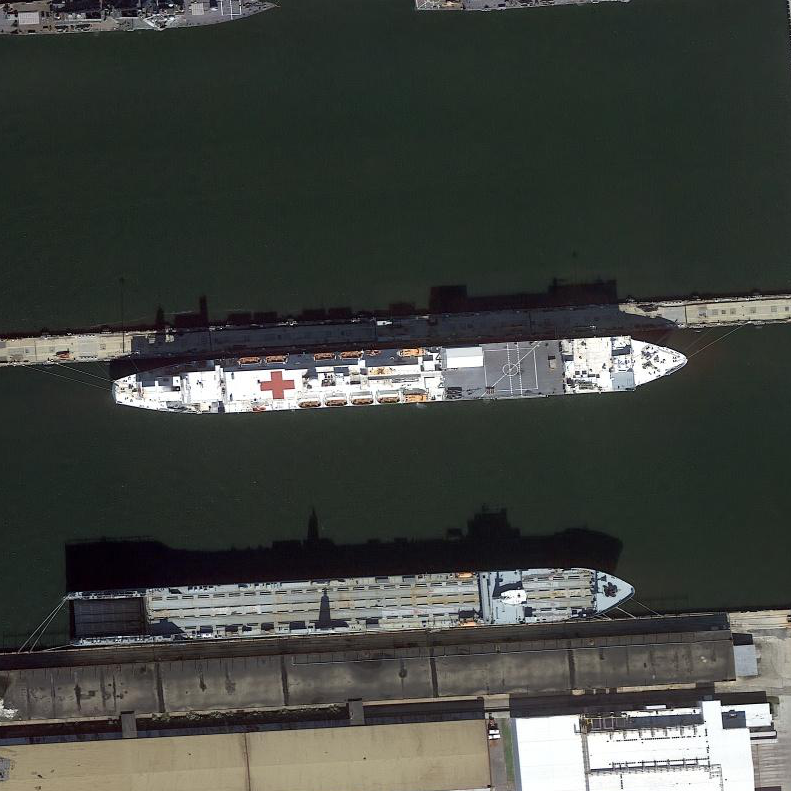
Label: Medical_ship